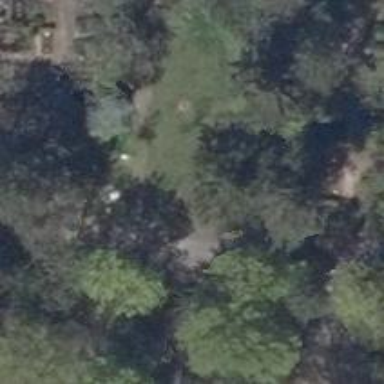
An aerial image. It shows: Historic tomb in the cemetery with marked graves.